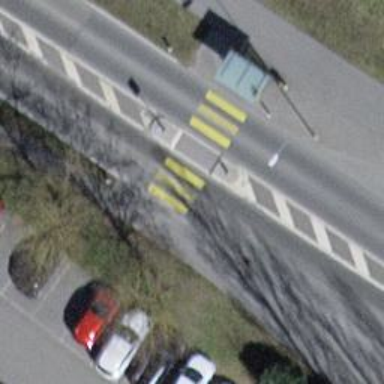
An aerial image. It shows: Marked zebra crossing with island in the middle.